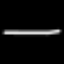
Label: line